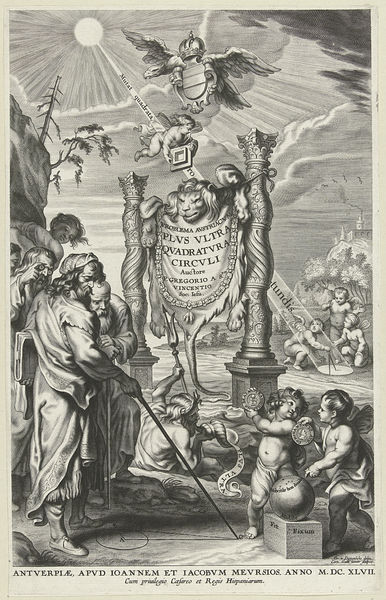
Titel: Titelpagina voor: Gregorius à Sancto Vincentio, Problema Austriacum plvs vltra qvadratvra circvli , Antwerpen: 1647
Künstler: Cornelis (II) Galle
Standort: Amsterdam
Institution: Rijksmuseum
Schlagwörter: berg, felsen, flügel, himmel, mann, wolken, männer, säulen, bart, sockel, vögel, sonne, gewand, stock, turm, engel, schrift, buch, burg, radierung, stich, kugel, allegorie, löwenkopf, wappen, dürer, putten, putti, winkel, liegender, spielende engel